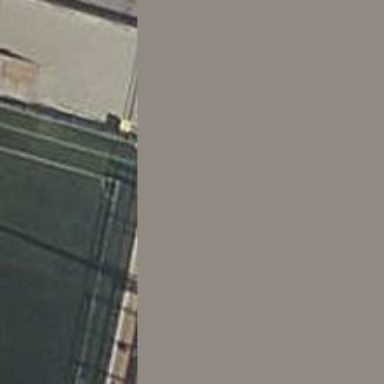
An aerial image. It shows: Metal fence.